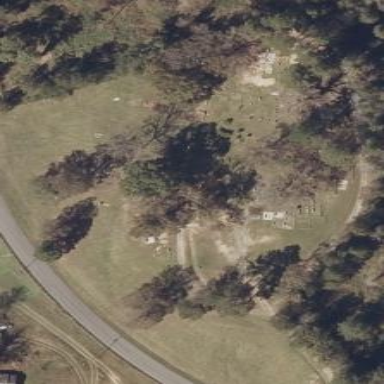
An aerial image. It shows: Cemetery.